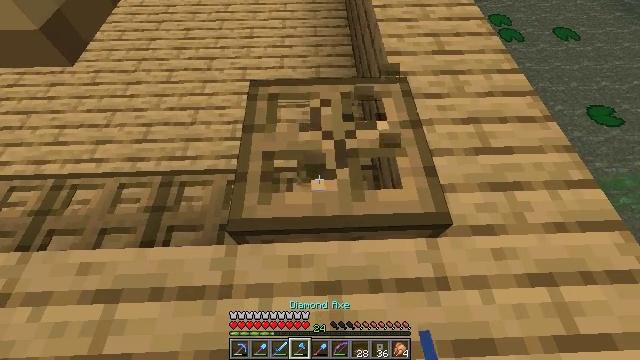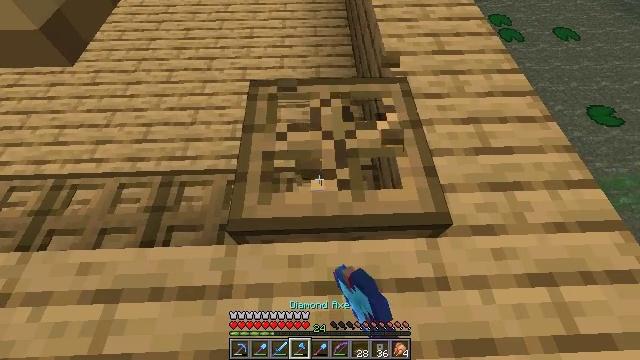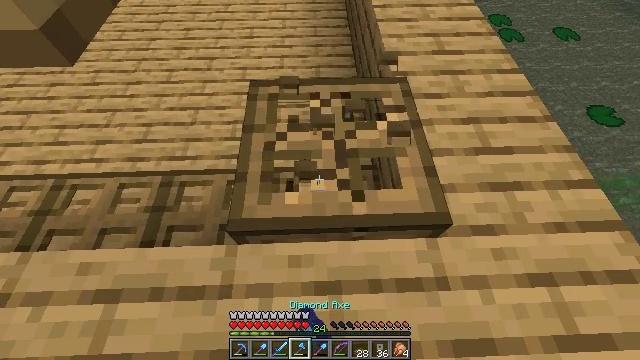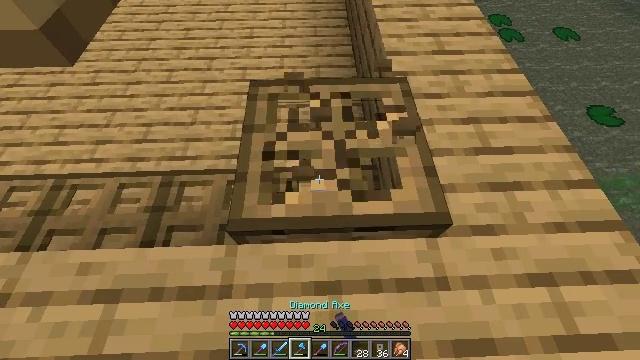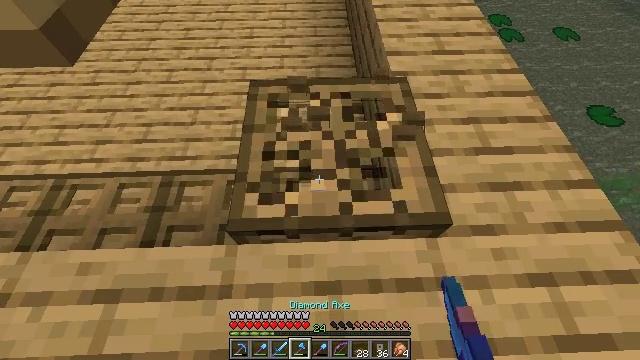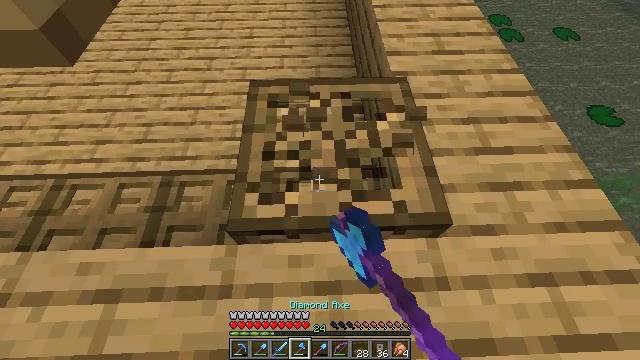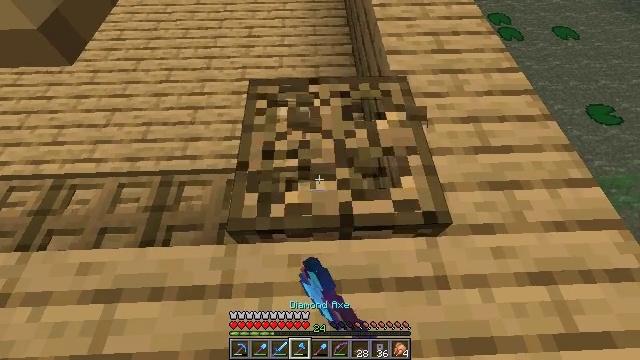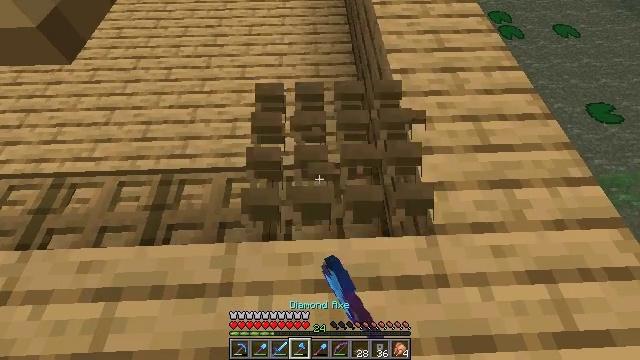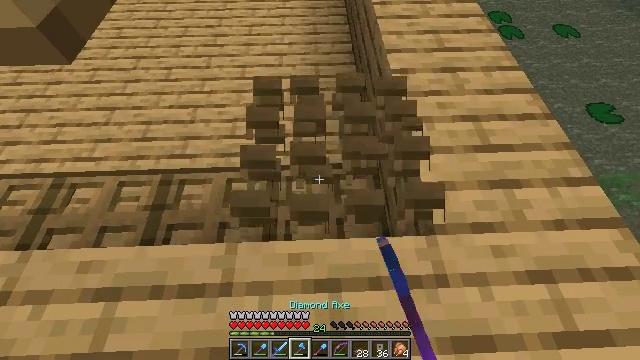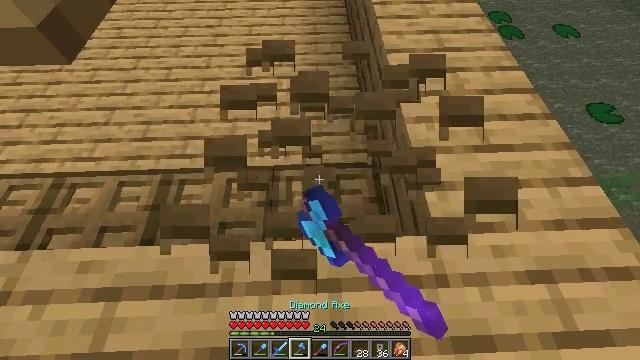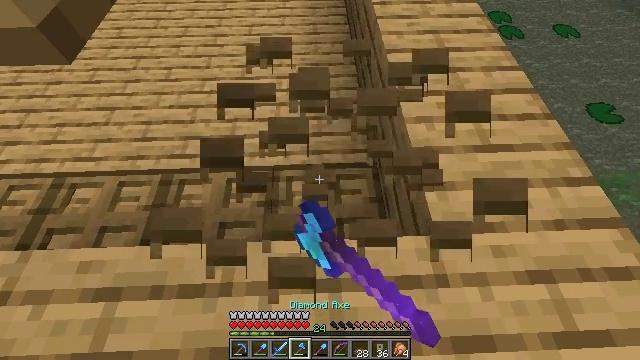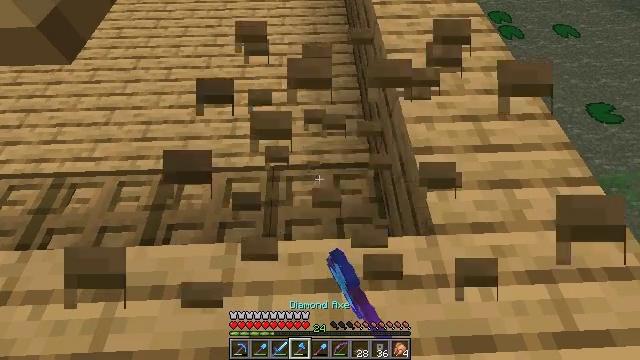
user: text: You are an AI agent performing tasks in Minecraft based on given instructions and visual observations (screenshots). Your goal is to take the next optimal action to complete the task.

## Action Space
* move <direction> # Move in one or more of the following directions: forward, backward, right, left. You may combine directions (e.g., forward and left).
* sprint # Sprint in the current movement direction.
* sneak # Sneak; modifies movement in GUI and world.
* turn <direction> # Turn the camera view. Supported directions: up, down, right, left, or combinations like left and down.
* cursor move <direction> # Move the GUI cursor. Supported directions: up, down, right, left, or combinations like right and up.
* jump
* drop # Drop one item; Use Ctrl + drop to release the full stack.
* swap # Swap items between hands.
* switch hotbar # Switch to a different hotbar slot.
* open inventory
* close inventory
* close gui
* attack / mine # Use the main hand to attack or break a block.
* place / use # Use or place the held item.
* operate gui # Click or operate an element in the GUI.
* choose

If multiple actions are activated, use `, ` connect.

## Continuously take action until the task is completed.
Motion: motion action
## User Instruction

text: Get the oak trapdoor back into your inventory.
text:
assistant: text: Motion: sneak, attack / mine
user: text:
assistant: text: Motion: sneak, attack / mine
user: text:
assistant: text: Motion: sneak, attack / mine
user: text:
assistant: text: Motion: sneak, attack / mine
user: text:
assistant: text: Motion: sneak, attack / mine
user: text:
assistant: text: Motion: sneak, attack / mine
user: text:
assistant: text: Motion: sneak, attack / mine
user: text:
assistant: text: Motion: sneak, attack / mine
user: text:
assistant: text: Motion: sneak, attack / mine
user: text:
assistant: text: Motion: sneak, attack / mine
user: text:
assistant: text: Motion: sneak
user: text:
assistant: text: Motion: sneak